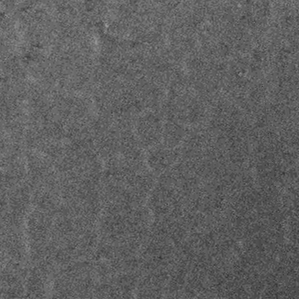
Label: frost